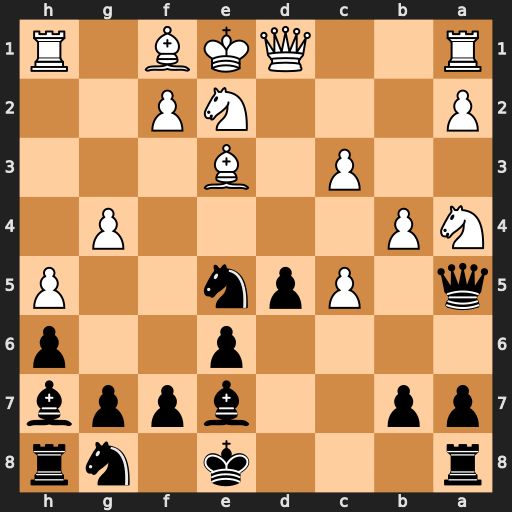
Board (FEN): r3k1nr/pp2bppb/4p2p/q1Ppn2P/NP4P1/2P1B3/P3NP2/R2QKB1R
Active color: b
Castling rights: KQkq
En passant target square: -
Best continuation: Nf3#